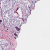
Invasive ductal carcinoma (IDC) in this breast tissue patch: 1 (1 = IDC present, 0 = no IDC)